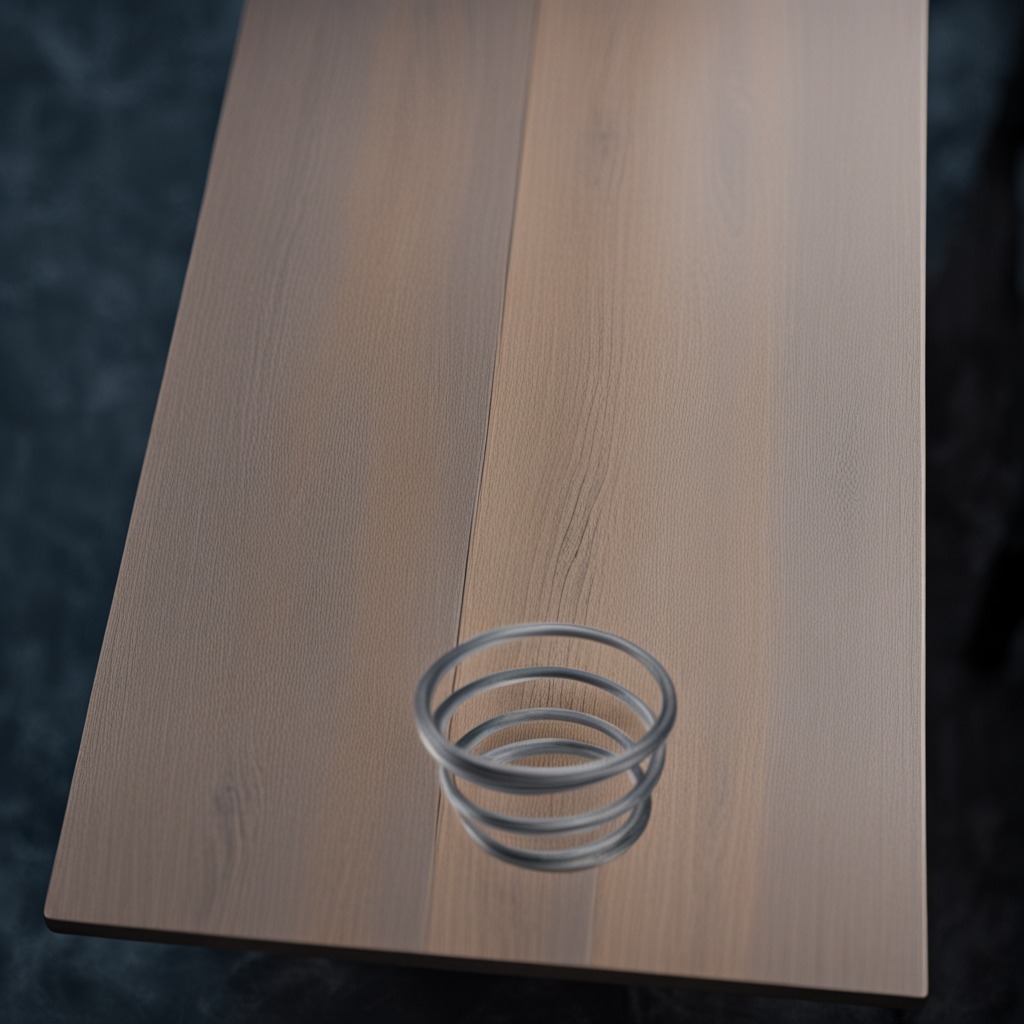
A coiled metal spring lies on a table with burn marks in a small garage at twilight.